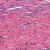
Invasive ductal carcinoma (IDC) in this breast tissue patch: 0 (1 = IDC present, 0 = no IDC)